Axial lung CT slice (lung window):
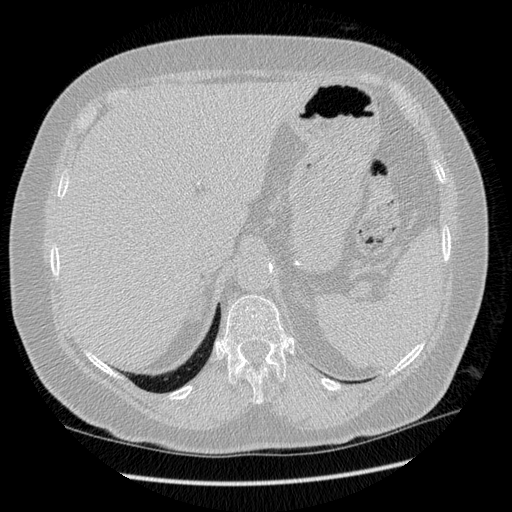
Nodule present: no